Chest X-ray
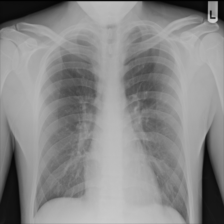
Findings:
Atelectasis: negative
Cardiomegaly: negative
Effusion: negative
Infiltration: negative
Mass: negative
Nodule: negative
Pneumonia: negative
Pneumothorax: negative
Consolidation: negative
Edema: negative
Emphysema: negative
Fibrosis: negative
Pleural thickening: negative
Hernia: negative